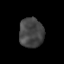
Tissue: lung
Cell type: Epithelial cells
Senescence score: 0.6477
Nuclear area (px): 711
Mean DAPI intensity: 68.571